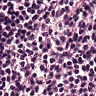
Metastatic tissue present: no